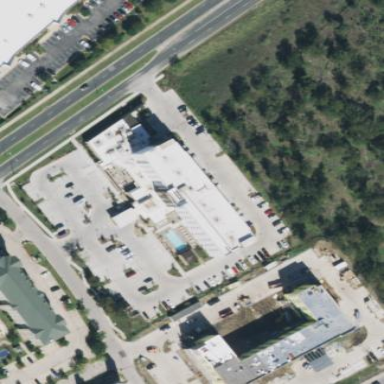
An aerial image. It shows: Hotel building.